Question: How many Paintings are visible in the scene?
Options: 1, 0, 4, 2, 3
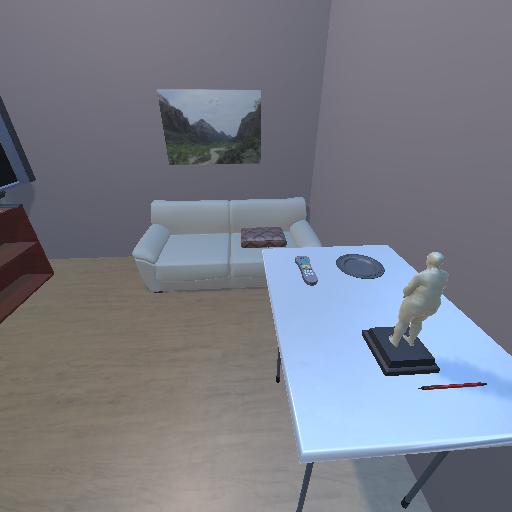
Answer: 1